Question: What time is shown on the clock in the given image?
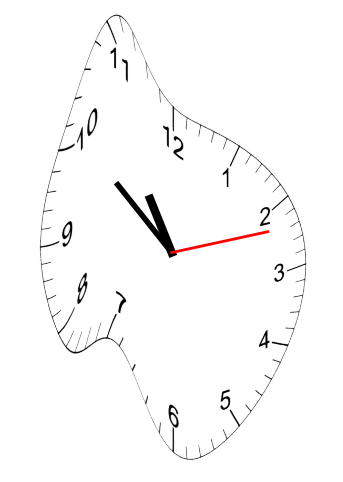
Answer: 10:51:12